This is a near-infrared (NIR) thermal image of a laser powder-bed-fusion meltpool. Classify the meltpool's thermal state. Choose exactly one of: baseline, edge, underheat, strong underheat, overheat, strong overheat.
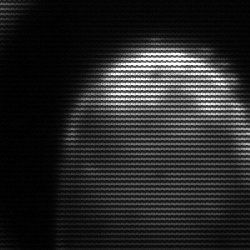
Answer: edge